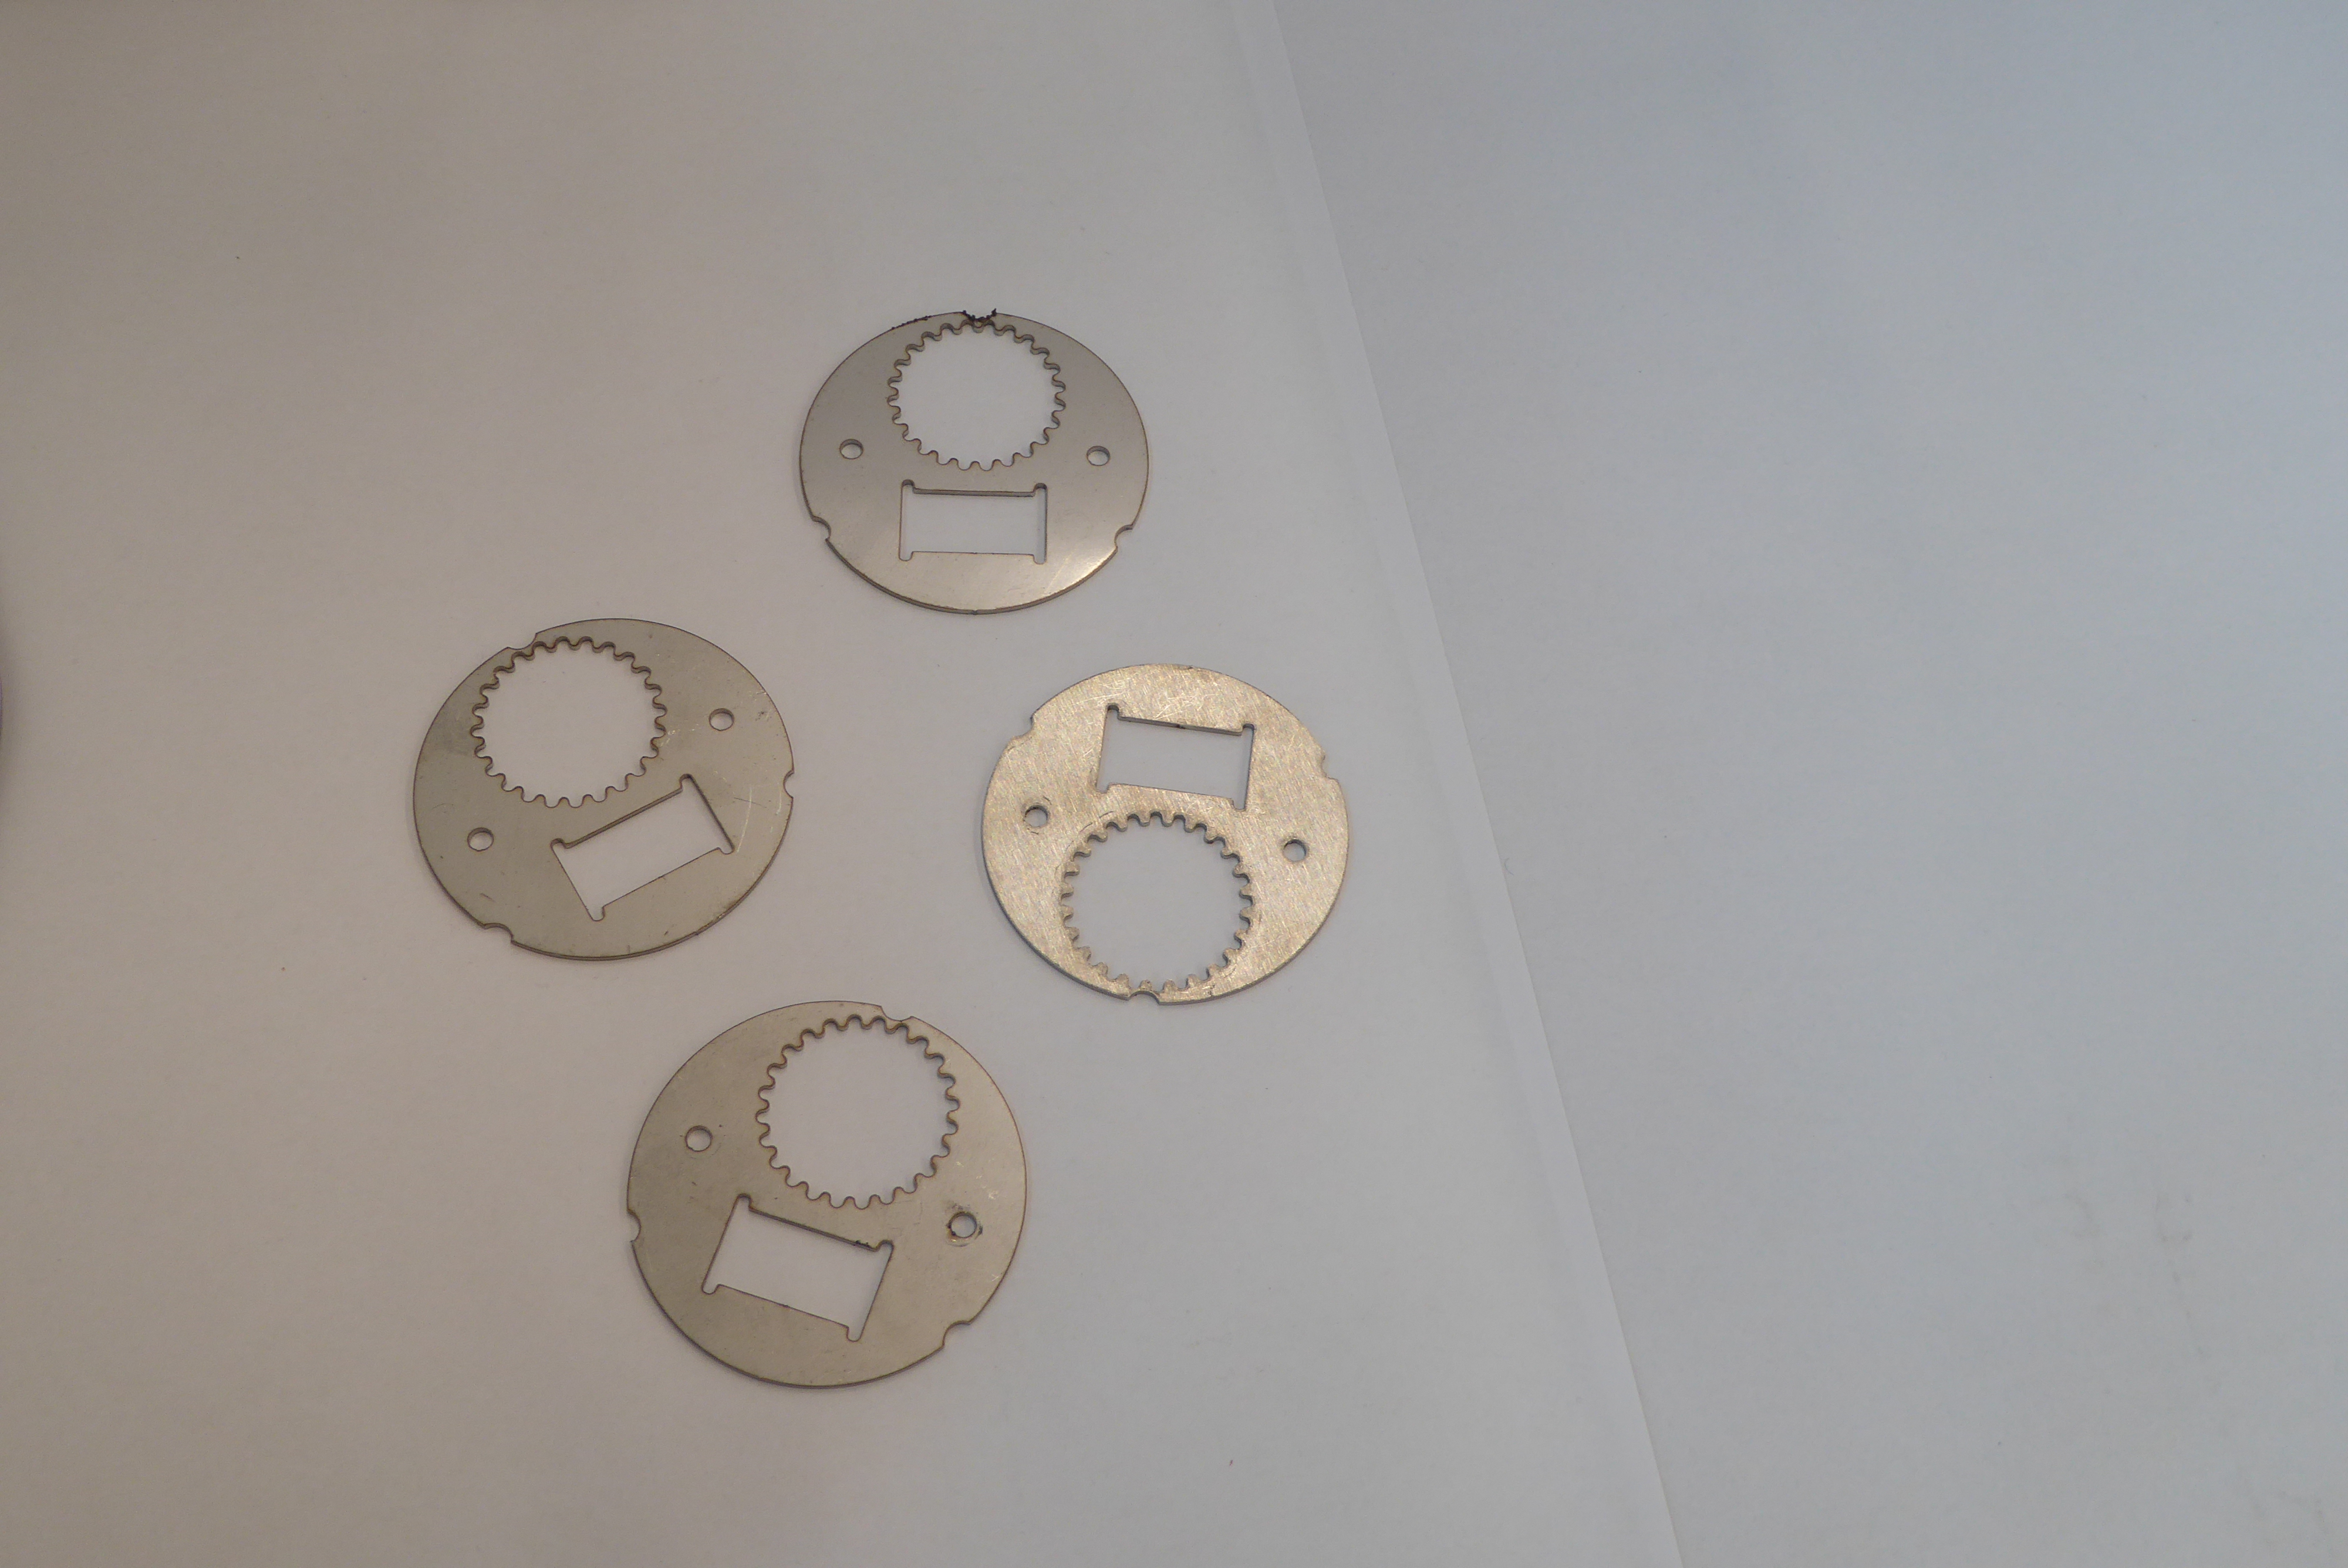
Label: Bottle Opener - Inlay